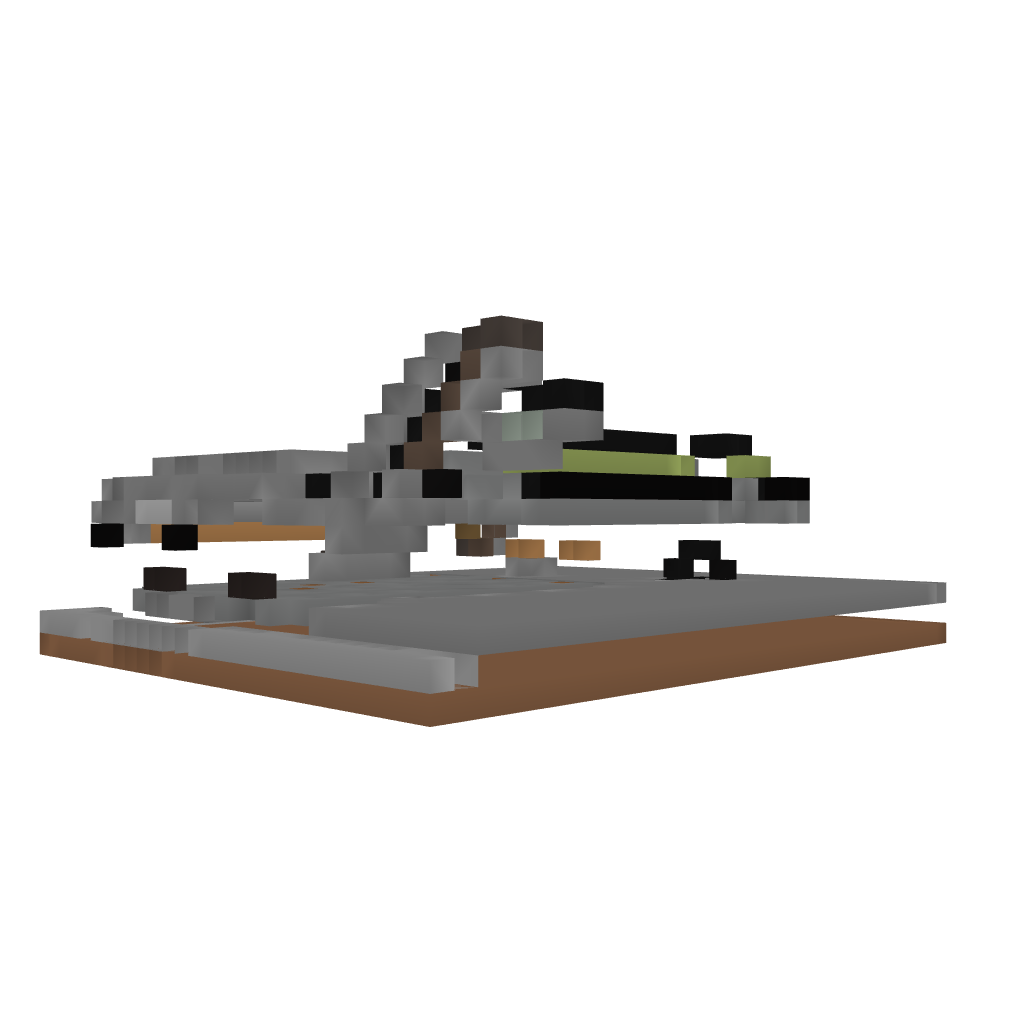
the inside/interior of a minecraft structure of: Autocuiseur